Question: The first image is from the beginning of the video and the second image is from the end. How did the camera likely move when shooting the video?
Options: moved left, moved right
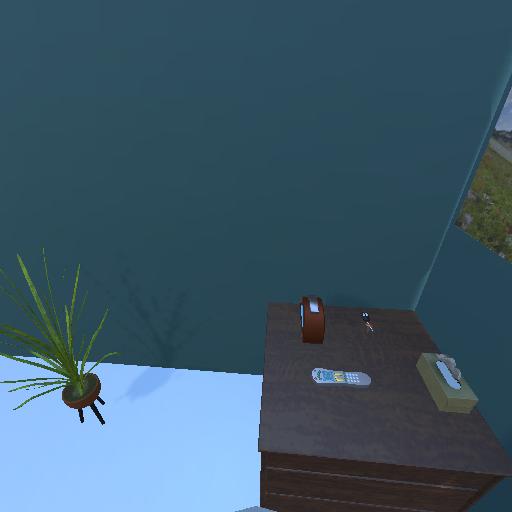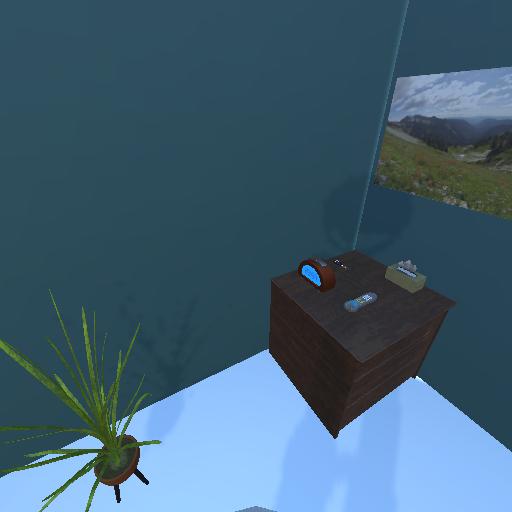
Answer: moved left